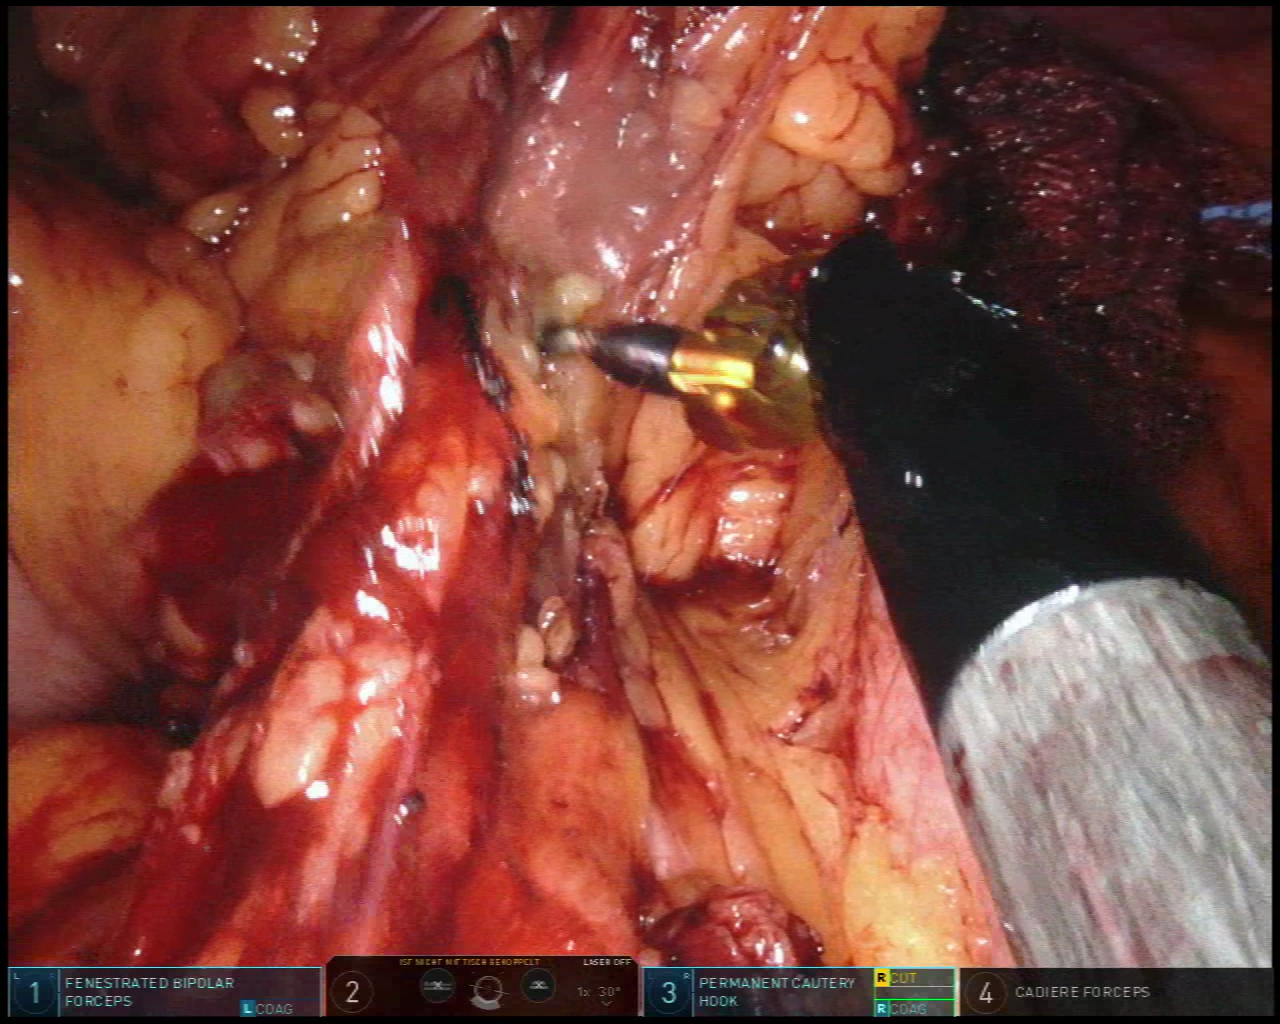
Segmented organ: stomach
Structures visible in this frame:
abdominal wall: yes
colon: yes
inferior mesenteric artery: no
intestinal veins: no
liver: no
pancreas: no
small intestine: no
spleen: no
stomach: yes
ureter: no
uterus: no
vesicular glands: no